Question: I am trying to create a macro that will find the maximum value (i.e. the largest) for specific columns in row.
Figure 1:

For example, In FIGURE 1 I have shown a simple example table ranging A1 to K12. Where the top 2 rows represent 'Height' and 'Year' respectively. And they are always in ascending order. The figure shows 2 years data and I am trying to create the maximum for each height between years. I have highlighted in red text what I am trying to do. For example, cell L3 is the Max of B3 and G3 (i.e. =MAX(B3,G3)) and similarly all the cells for range L3:P12 in red are the maximum values for each heights.
I know I can do this easily just by manually calculating using Max(cell1,cell2) function or by using the following Macro:
'''
Sub test()
Range("G1").Select
Range(Selection, Selection.End(xlToRight)).Select
Selection.Copy
Range("L1").Select
ActiveSheet.Paste
Range("L3").Select
Application.CutCopyMode = False
ActiveCell.FormulaR1C1 = "=MAX(RC[-10],RC[-5])"
Range("L3").Select
Selection.AutoFill Destination:=Range("L3:P3"), Type:=xlFillDefault
Range("L3:P3").Select
Selection.AutoFill Destination:=Range("L3:P12")
Range("L3:P12").Select
End Sub
'''
But my actual table is far more larger with many more years of data with more heights and I will be running this in a loop for many spreadsheets. There for the number of rows and columns can vary. So I am just wondering how I can adopt a dynamic argument that will dynamically calculate the max based on the top two rows (i.e. height and year).
I was thinking if any way I could set a range for the top row as the height will be always increasing until the next year when it restart from the lowest value again. My plan was to then try to put some conditions to calculate the max values and autofill the range. But I am just not able to even define the range as I am strugling to logically plan this code. The following is what I have tried and I would really appreciate any guidance on how logically I could achieve this problem. Many thanks in Advance!
'''
Sub test()
Dim LR As Long, i As Long, r As Range
LR = Range("1" & Columns.Count).End(xlToRight)
For i = 1 To LR
If Range("1" & i).Value > 10 Then
If r Is Nothing Then
Set r = Range("1" & i)
Else
Set r = Union(r, Range("1" & i))
End If
End If
Next i
r.Select
End Sub
'''
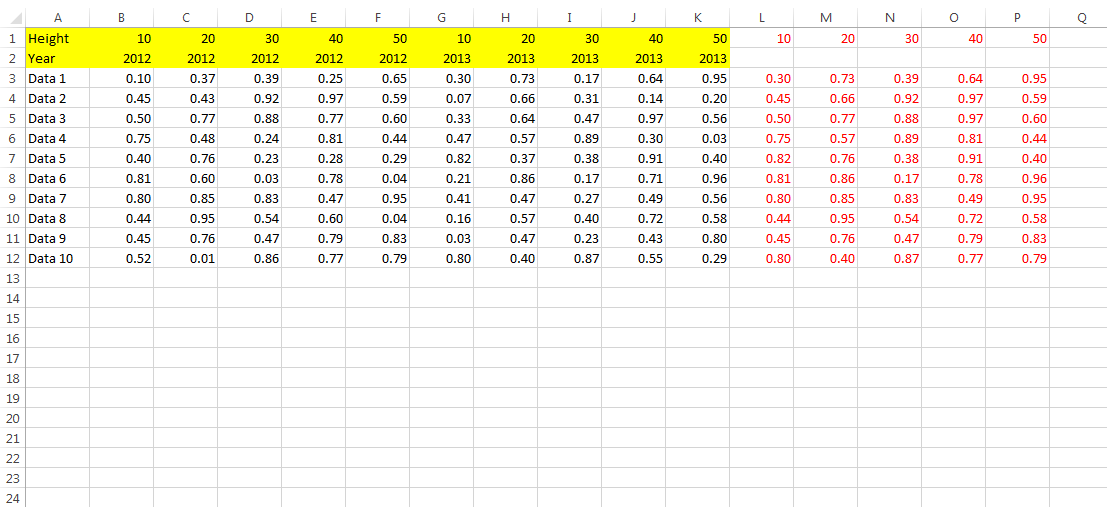
Answer: Due to the unlimited possibility of height values, using a class was the best solution that I could think of for now. Hopefully this provides a good foundation to build from.
In a class module named 'HeightClass':
'''
Option Explicit
Dim rngRangeStore As Range
Dim sValueStore As String
Public Property Set rngRange(rngInput)
Set rngRangeStore = rngInput
End Property
Public Property Get rngRange() As Range
Set rngRange = rngRangeStore
End Property
Public Property Let sValue(sInput As String)
sValueStore = sInput
End Property
Public Property Get sValue() As String
sValue = sValueStore
End Property
'''
Then in a standard Module:
'''
Option Explicit
Sub Get_Max()
Dim lRecord As Long, lRange As Long, lLastRecord As Long, lLastColumn As Long
Dim colRanges As New Collection
Dim clsRange As HeightClass
'Find Last used column in the year row
lLastColumn = Rows(2).Find(What:="*", SearchDirection:=xlPrevious).Column
'Find last used row in column 1
lLastRecord = Columns(1).Find(What:="*", SearchDirection:=xlPrevious).Row
For lRange = 2 To lLastColumn
On Error Resume Next
Set clsRange = Nothing
Set clsRange = colRanges(Trim$(Cells(1, lRange).Value))
On Error GoTo 0
If Not clsRange Is Nothing Then
'Add to existing range
Set clsRange.rngRange = Union(clsRange.rngRange, Cells(1, lRange))
Else
'Add range to colletion in order of smallest to largest
Set clsRange = New HeightClass
Set clsRange.rngRange = Cells(1, lRange)
clsRange.sValue = Cells(1, lRange).Value
If colRanges.Count = 0 Then
colRanges.Add Item:=clsRange, Key:=clsRange.sValue
Else
For lRecord = 1 To colRanges.Count
If clsRange.sValue < colRanges(lRecord).sValue Then
colRanges.Add Item:=clsRange, Key:=clsRange.sValue, Before:=colRanges(lRecord).sValue
Exit For
ElseIf lRecord = colRanges.Count Then
colRanges.Add Item:=clsRange, Key:=clsRange.sValue, After:=colRanges(lRecord).sValue
Exit For
End If
Next lRecord
End If
End If
Next lRange
'Place height headers
For lRange = 1 To colRanges.Count
With Cells(1, lLastColumn + lRange)
.Value = colRanges(lRange).sValue
.Font.Color = vbRed
End With
Next lRange
'Process each record
For lRecord = 3 To lLastRecord
For lRange = 1 To colRanges.Count
With Cells(lRecord, lLastColumn + lRange)
.Value = Application.Max(colRanges(lRange).rngRange.Offset(lRecord - 1))
.Font.Color = vbRed
.NumberFormat = "0.00"
End With
Next lRange
Next lRecord
End Sub
'''
This is written to perform the desired process on whatever sheet is in focus.